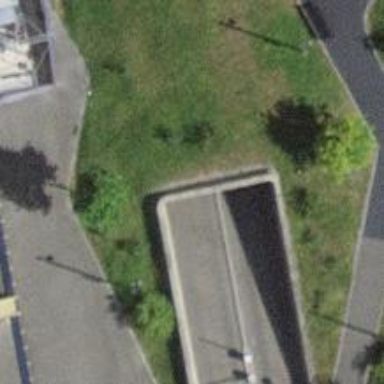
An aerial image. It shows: Parking entrance.